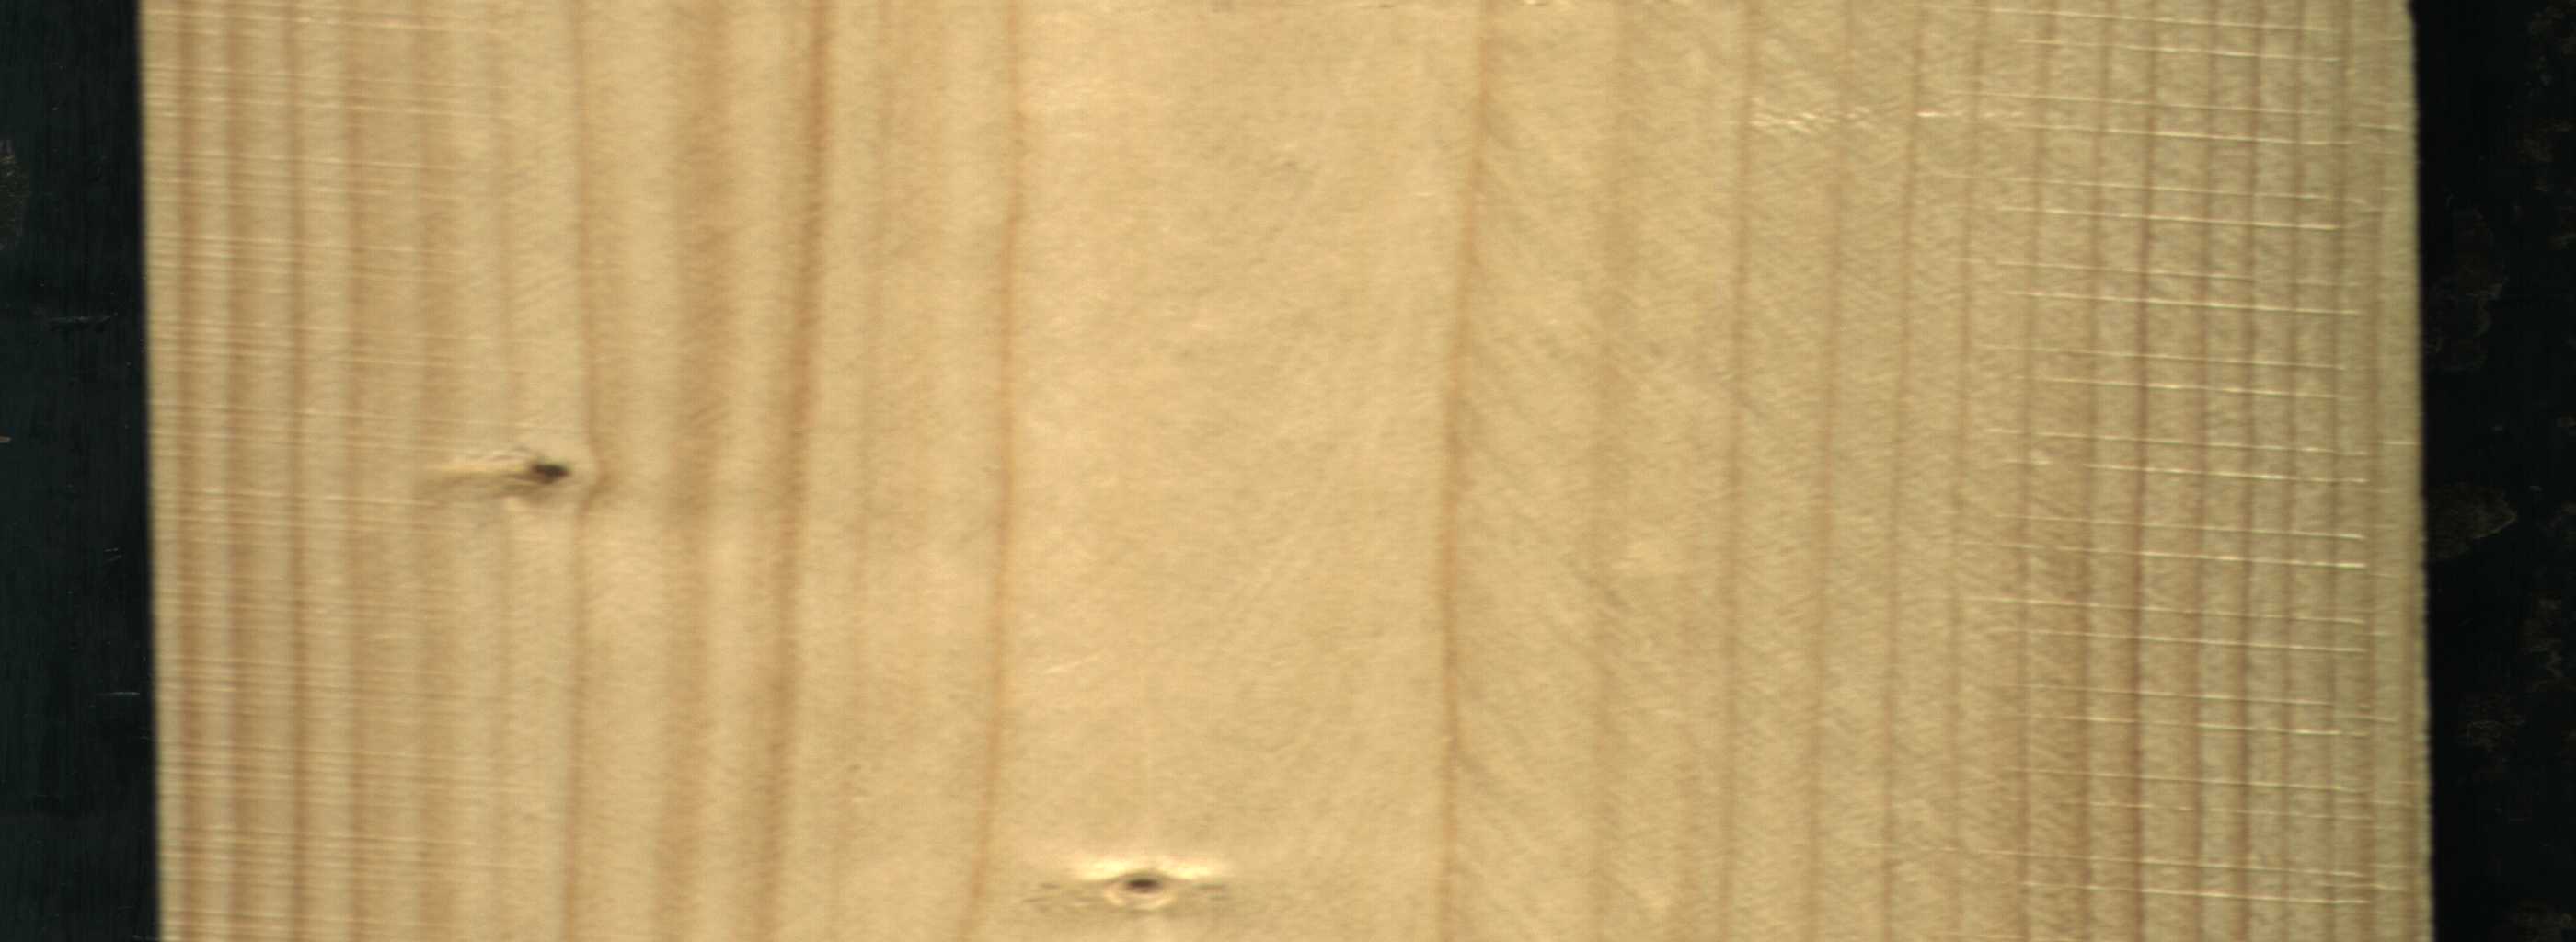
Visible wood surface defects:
Dead_Knot
Live_Knot